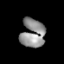
Tissue: lung
Cell type: Endothelial cells
Senescence score: 0.5491
Nuclear area (px): 664
Mean DAPI intensity: 143.122